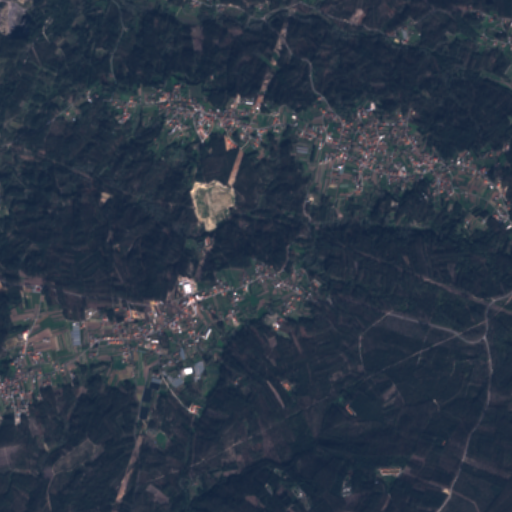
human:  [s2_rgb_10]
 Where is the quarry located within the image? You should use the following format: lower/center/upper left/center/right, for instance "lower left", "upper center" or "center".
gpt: The quarry is located in the upper left of the image.
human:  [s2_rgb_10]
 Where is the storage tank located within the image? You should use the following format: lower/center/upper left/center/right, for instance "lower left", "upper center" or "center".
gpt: The storage tank is located in the upper left of the image.
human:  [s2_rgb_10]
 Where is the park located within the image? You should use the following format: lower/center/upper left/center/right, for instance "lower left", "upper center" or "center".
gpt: There is no park in the image.